Question: I have an warning in Xcode - here is a screen shot.
Clicking it tells me nothing, I don't know how to make it go away!
To be honest, I think my title for this question is not very good and given that people might come across this when looking for other error messages some clarification on what I should even call this question would be handy.

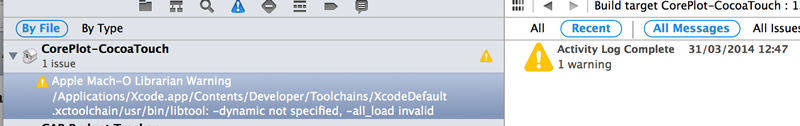
Answer: The '-all_load' linker flag is not allowed in Xcode 5.1. Either remove it from the build settings in the Core Plot project or upgrade to Core Plot 1.5.1 (or later) that already has this fix.